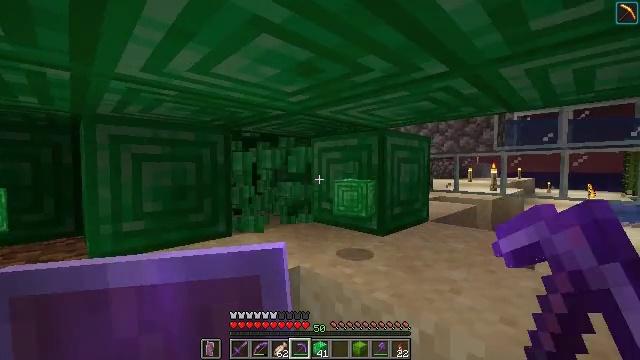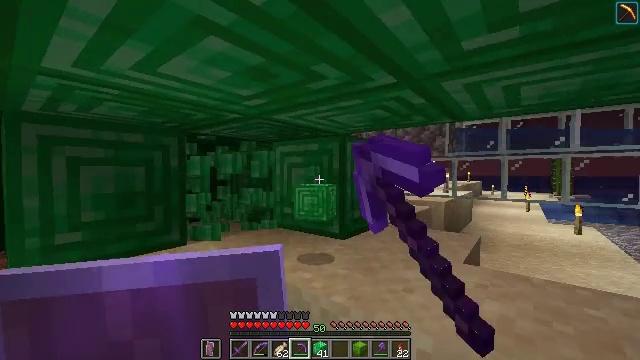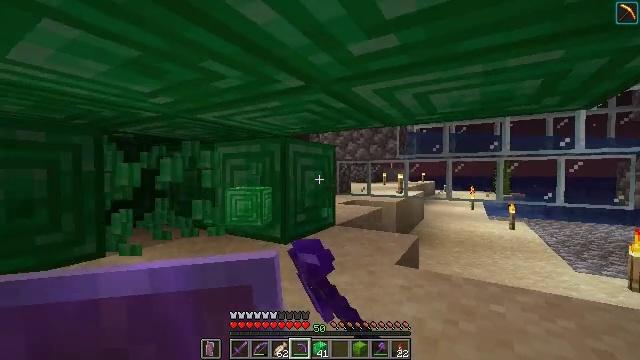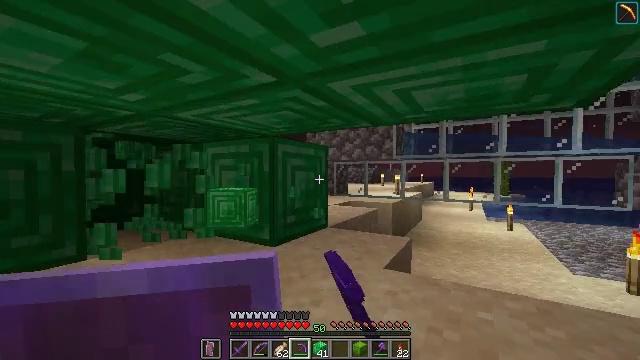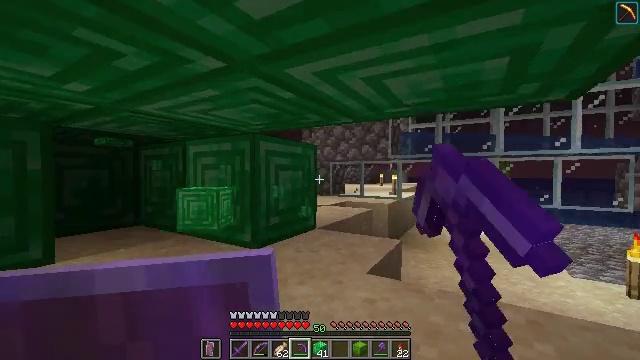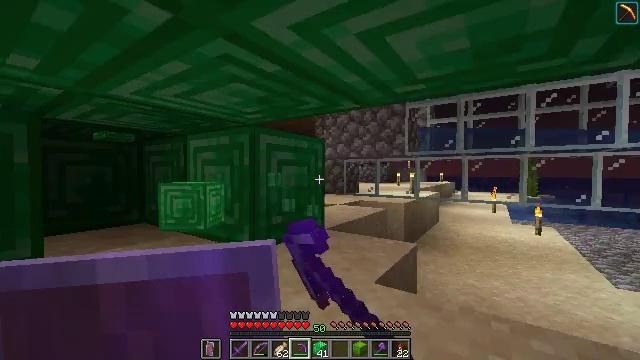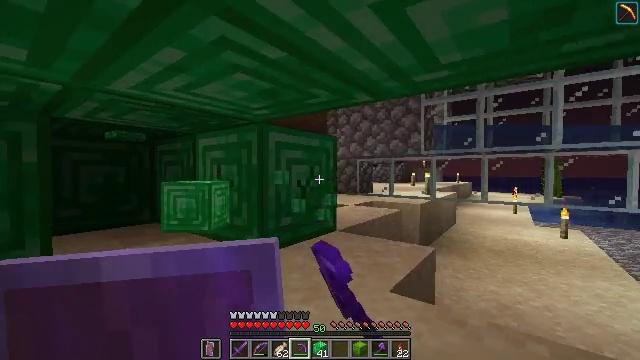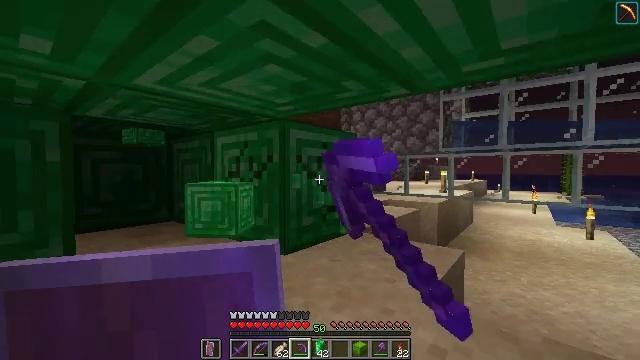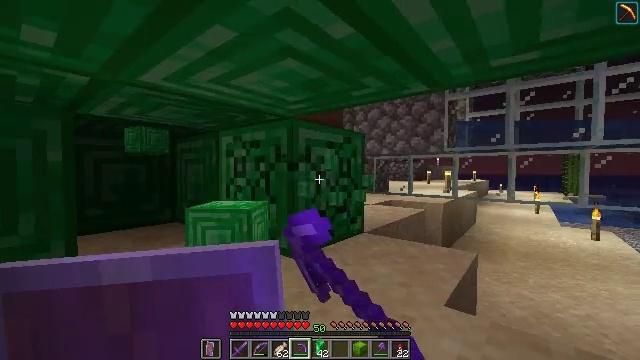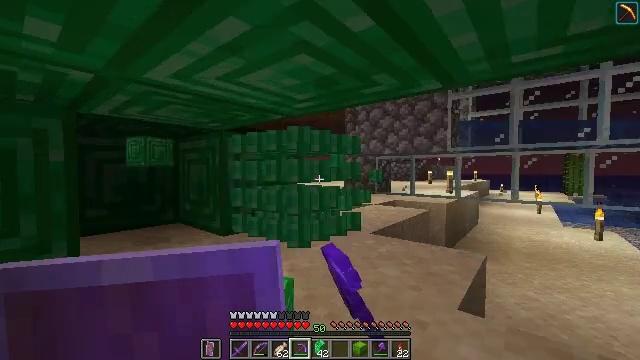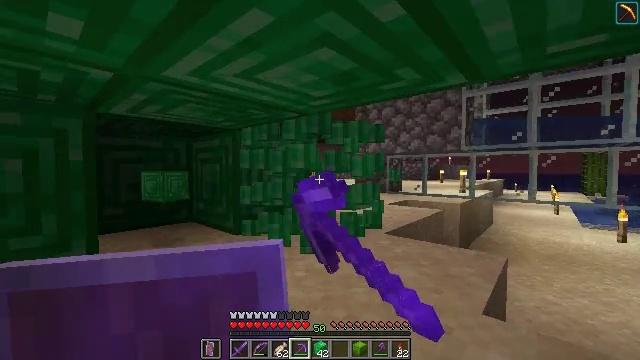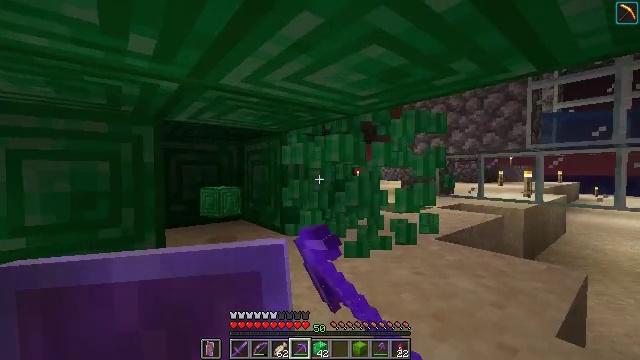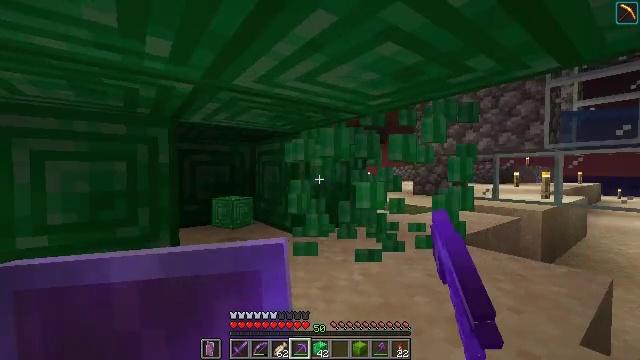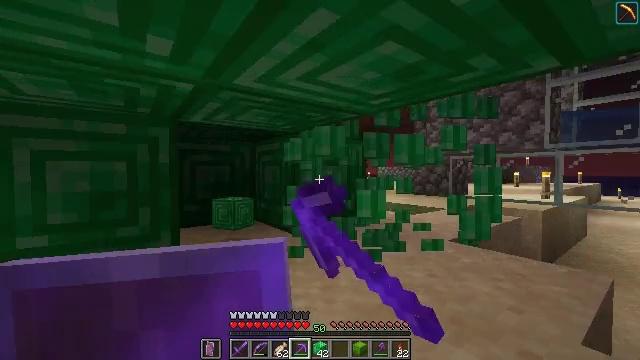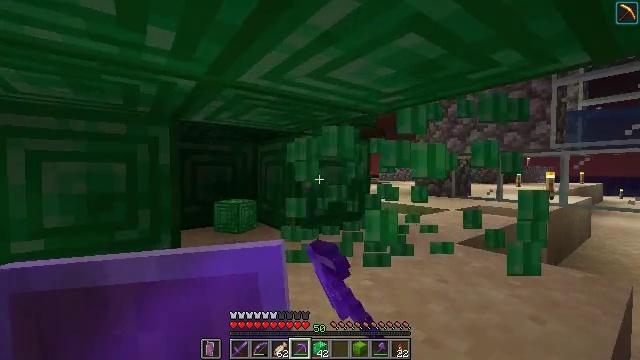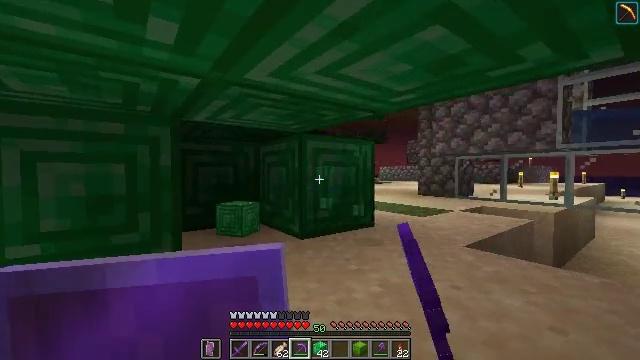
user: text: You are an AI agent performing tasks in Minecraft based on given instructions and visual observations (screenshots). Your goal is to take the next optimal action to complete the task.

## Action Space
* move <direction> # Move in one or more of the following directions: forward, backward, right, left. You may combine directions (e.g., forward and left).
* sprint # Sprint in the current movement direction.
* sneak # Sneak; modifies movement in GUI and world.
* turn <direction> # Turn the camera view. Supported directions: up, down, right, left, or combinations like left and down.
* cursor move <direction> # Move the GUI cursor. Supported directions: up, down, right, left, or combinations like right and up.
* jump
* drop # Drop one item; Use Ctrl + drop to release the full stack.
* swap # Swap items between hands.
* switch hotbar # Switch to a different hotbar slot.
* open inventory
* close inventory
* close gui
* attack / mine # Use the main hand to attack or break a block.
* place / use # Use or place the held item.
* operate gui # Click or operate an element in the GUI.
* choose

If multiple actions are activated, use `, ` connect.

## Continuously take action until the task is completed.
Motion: motion action
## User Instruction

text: Mine the emerald block.
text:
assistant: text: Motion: move right, turn right, attack / mine
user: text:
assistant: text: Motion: move forward and move right, turn right, attack / mine
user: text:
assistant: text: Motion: move forward and move right, attack / mine
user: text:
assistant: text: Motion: move forward, attack / mine
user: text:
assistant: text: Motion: move forward, turn left, attack / mine
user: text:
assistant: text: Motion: move forward, turn left, attack / mine
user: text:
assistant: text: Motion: move forward, turn left, attack / mine
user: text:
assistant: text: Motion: attack / mine
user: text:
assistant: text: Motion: attack / mine
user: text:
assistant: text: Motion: turn left, attack / mine
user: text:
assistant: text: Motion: turn left, attack / mine
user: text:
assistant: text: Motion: turn left, attack / mine
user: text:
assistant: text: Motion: attack / mine
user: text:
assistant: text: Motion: move forward, attack / mine
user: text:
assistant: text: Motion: move forward, attack / mine
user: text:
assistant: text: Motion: move forward, turn left, attack / mine
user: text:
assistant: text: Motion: move forward, turn left, attack / mine
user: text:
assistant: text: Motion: move forward, turn left, attack / mine
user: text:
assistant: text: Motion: attack / mine
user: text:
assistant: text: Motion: attack / mine
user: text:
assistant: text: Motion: turn left, attack / mine
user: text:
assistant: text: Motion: turn left and down, attack / mine
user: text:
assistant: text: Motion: turn left, attack / mine
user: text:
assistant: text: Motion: attack / mine
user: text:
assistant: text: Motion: attack / mine
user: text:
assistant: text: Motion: attack / mine
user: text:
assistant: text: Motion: attack / mine
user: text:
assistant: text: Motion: turn right, attack / mine
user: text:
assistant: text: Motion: turn right, attack / mine
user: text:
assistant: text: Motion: turn right, attack / mine